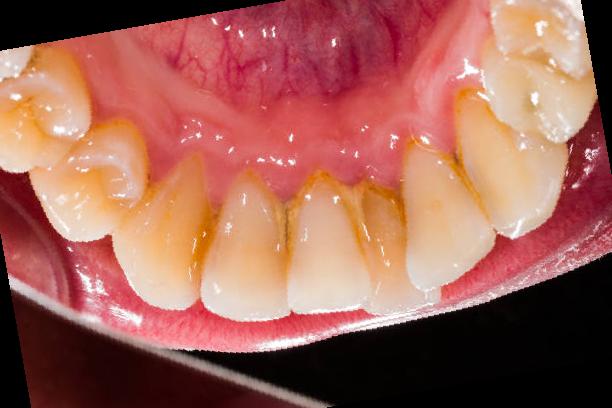
Condition: Gingivitis